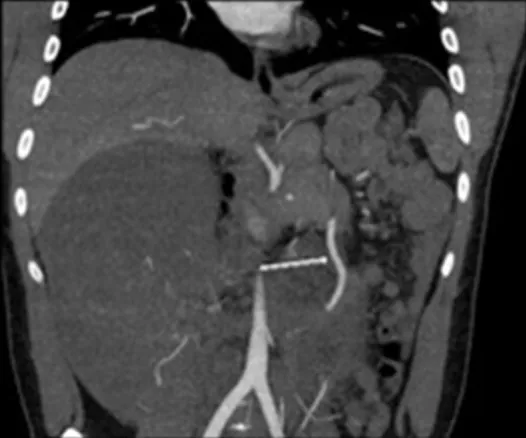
CT Angiogram arrow showing deviation of superior mesenteric artery to the left secondary to mass effect from large intra-abdominal mass. The 2nd branch of the SMA favored to represent the right colic branch courses anteriorly into and throughout the mass.
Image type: radiology (ct)